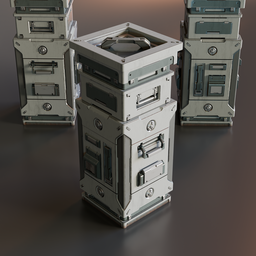
Label: tools